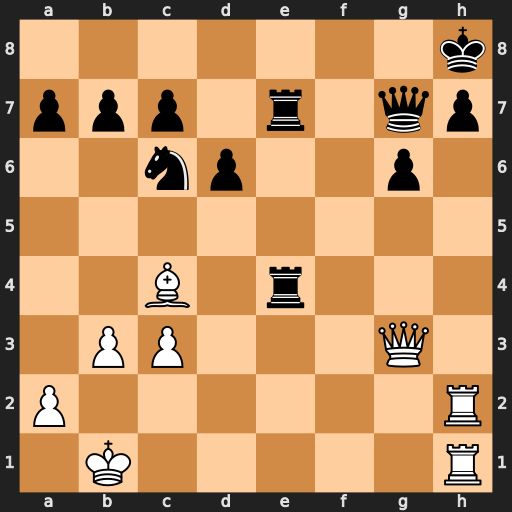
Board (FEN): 7k/ppp1r1qp/2np2p1/8/2B1r3/1PP3Q1/P6R/1K5R
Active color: w
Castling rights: -
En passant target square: -
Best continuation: Qf2 Re1+ Rxe1 Rxe1+ Qxe1